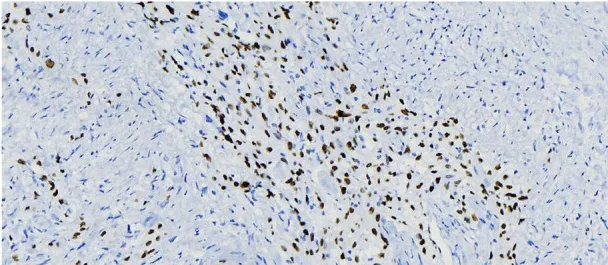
Histopathological findings. (B,C) Immunochemistry shows primary squamous cell carcinoma of the thyroid (PSCCT) cells positive for p63 and p40 (p63 and p40 immunostaining, x20).
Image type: pathology (immunostaining)